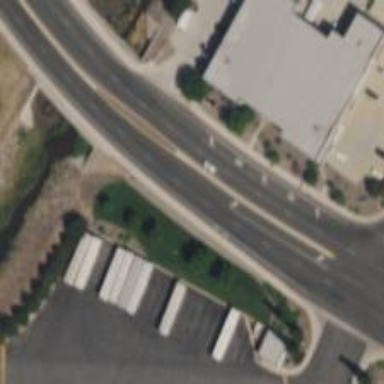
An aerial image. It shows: Secondary road with separate asphalt sidewalks.